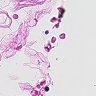
Metastatic tissue present: no